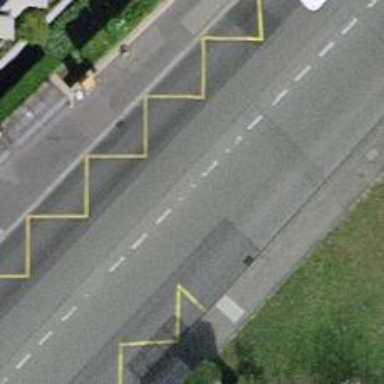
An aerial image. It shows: Bus stop with shelter for public transport.